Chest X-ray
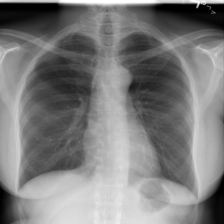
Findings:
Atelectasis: negative
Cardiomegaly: negative
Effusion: negative
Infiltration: negative
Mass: negative
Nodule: negative
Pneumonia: negative
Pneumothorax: negative
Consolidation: negative
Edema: negative
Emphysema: negative
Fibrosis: negative
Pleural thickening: negative
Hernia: negative